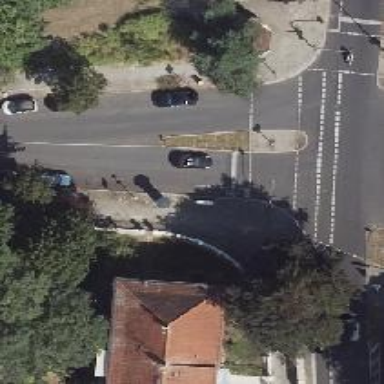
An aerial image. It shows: Road with traffic signals.